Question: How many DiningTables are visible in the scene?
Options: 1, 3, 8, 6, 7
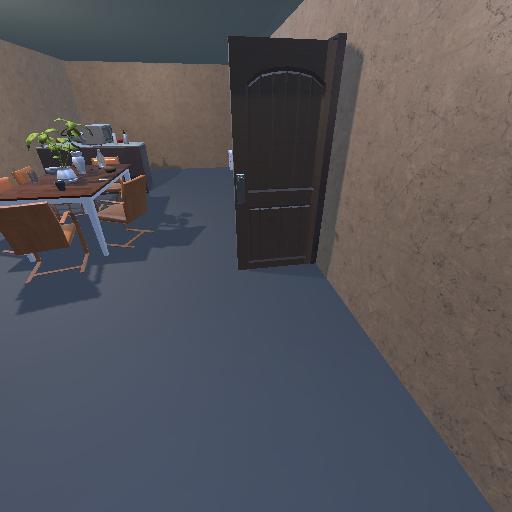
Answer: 1